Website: crate-barrel
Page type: delivery-shipping
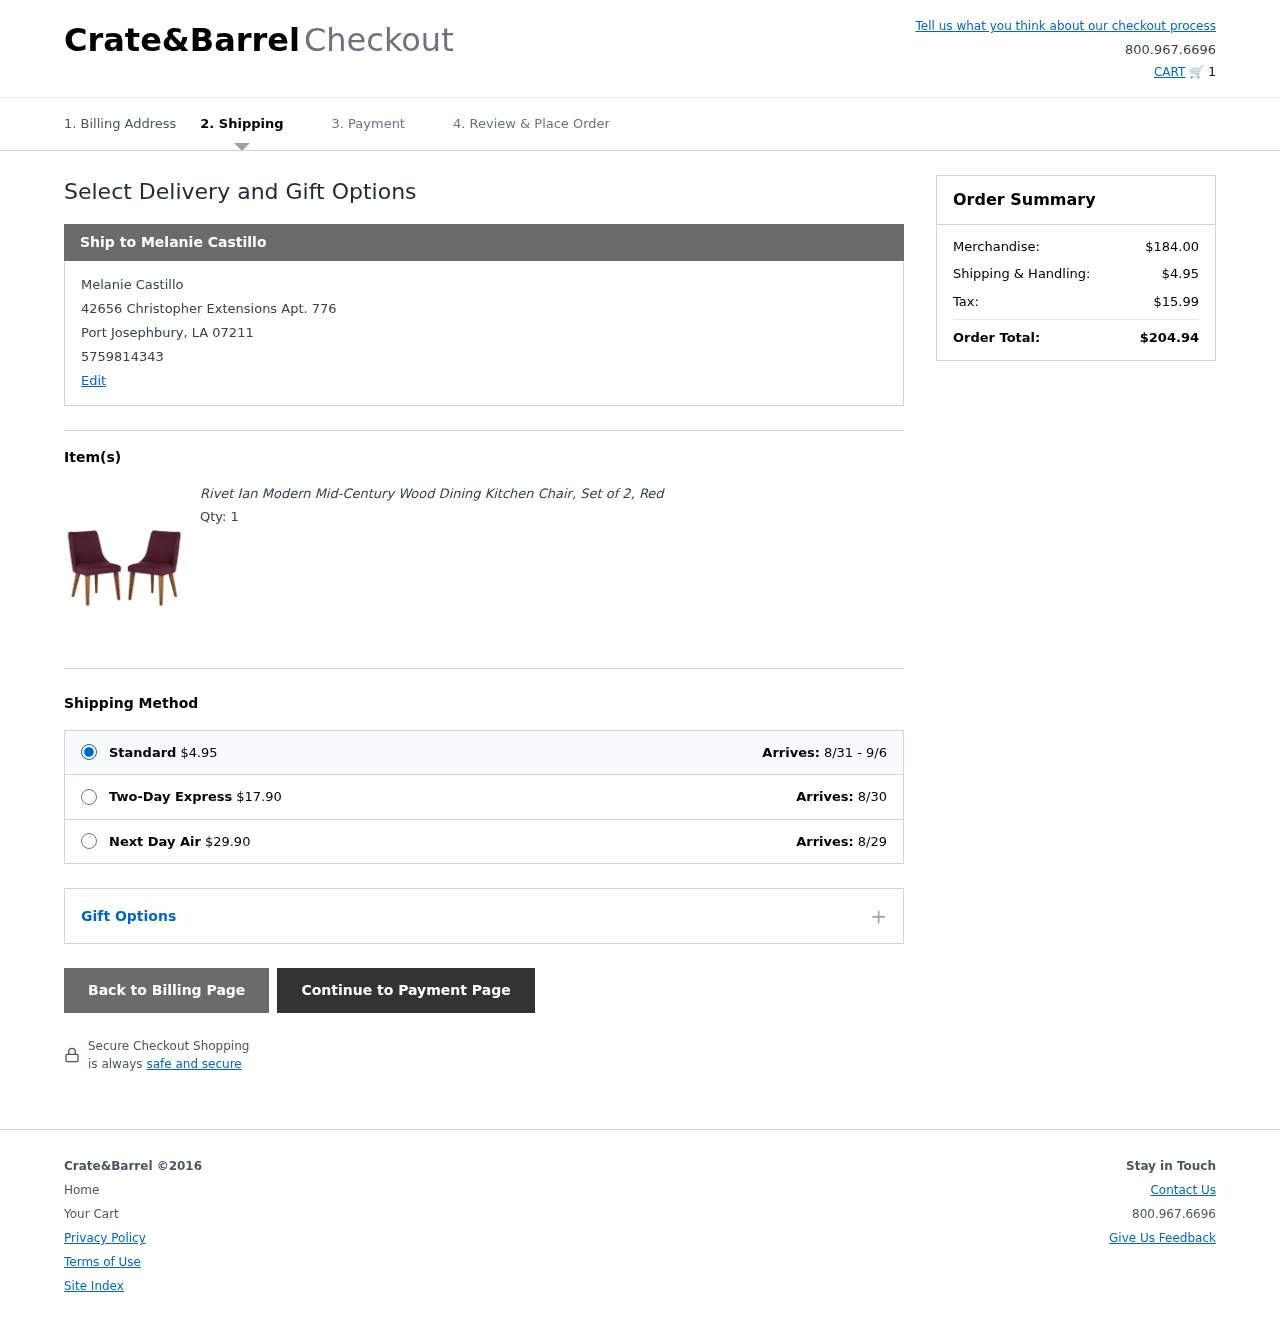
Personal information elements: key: PII_CITY
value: Port Josephbury
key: PII_FULLNAME
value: Melanie Castillo
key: PII_PHONE
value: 5759814343
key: PII_POSTCODE
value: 07211
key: PII_STATE_ABBR
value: LA
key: PII_STREET
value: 42656 Christopher Extensions Apt. 776
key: PII_FULLNAME2
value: Melanie Castillo
Product elements: key: PRODUCT1_NAME
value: Rivet Ian Modern Mid-Century Wood Dining Kitchen Chair, Set of 2, Red
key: PRODUCT1_QUANTITY
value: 1
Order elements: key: ORDER_NUM_ITEMS
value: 1
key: ORDER_SHIPPING_COST
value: $4.95
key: ORDER_DELIVERY_DATE_RANGE
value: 8/31 - 9/6
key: ORDER_SHIPPING_COST_EXPRESS
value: $17.90
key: ORDER_SHIPPING_DATE_EXPRESS
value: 8/30
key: ORDER_SHIPPING_COST_NEXT_DAY
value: $29.90
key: ORDER_SHIPPING_DATE_NEXT_DAY
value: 8/29
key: ORDER_SUBTOTAL
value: $184.00
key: ORDER_SHIPPING_COST2
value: $4.95
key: ORDER_TAX
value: $15.99
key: ORDER_TOTAL
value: $204.94